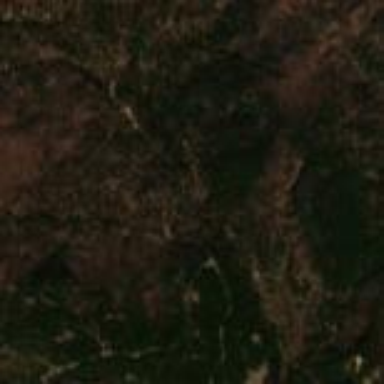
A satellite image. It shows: Coniferous forest area.